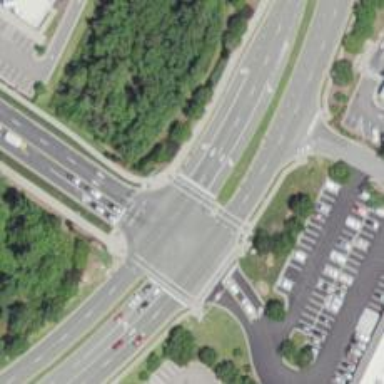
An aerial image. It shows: Marked crossing on the road.